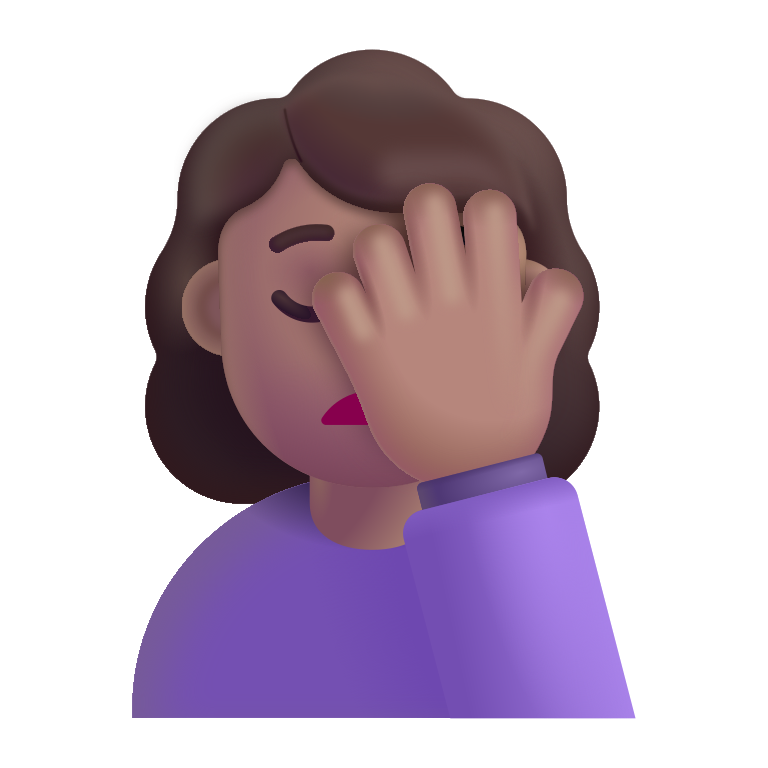
woman facepalming color